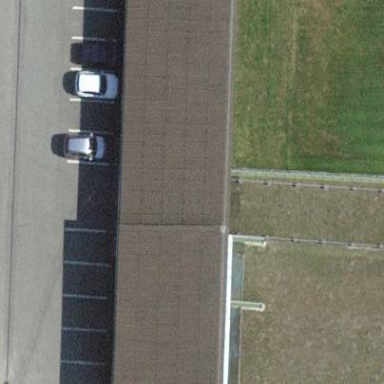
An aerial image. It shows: Building dedicated to shooting sports.